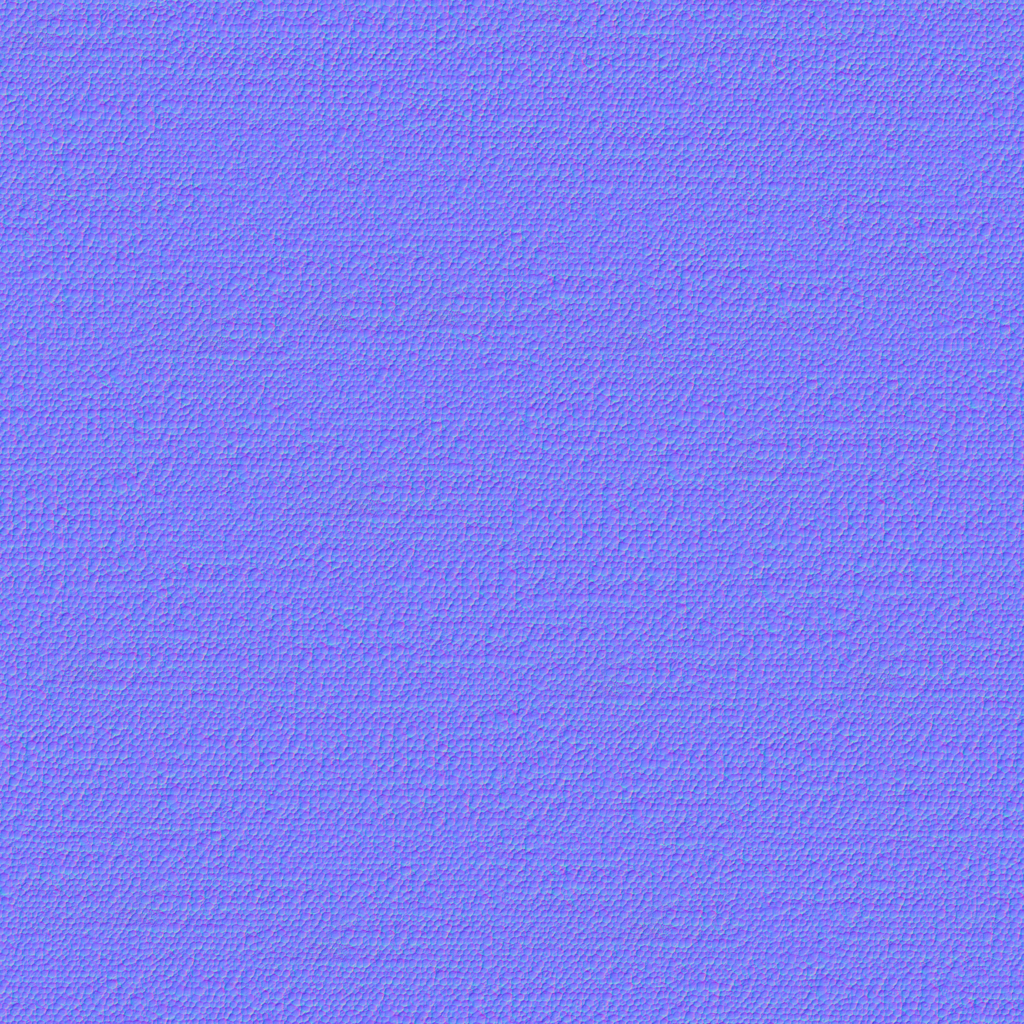
Texture map type: NormalDX